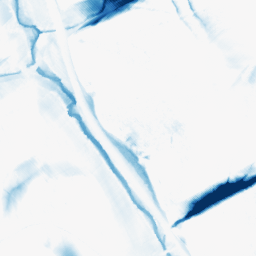
Category: morphological
Decomposition family: morphological_diamond
Decomposition parameters: operation: closing
radius: 20
Upsampling method: regularized
Upsampling parameters: scale: 4
lambda_reg: 0.01
Upsampling scale: 4